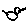
Label: bird